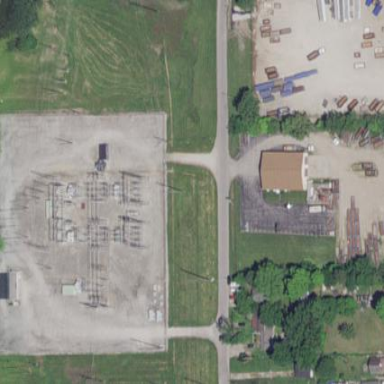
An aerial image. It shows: Power substation.